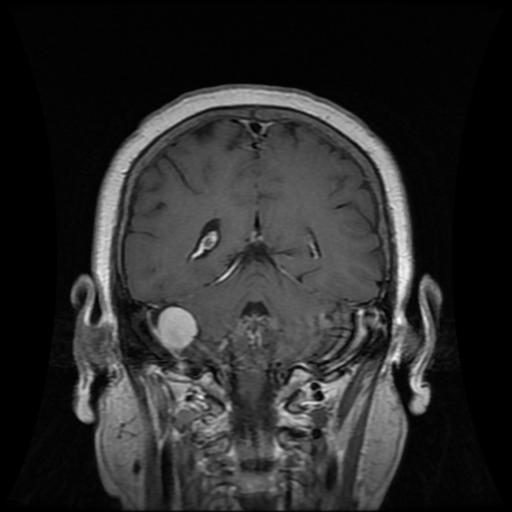
Label: meningioma